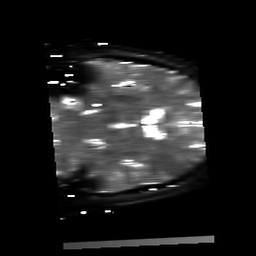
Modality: T2starmap
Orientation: coronal
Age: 45
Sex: male
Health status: ill